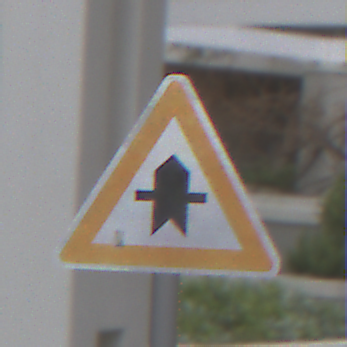
Verkehrszeichen: Vorfahrt
Umgebung: Outdoor, Urban
Tageszeit: Midday
Wetter: Overcast
Licht: Natural
Jahreszeit: NotSpecified
Kontrast: LowContrast